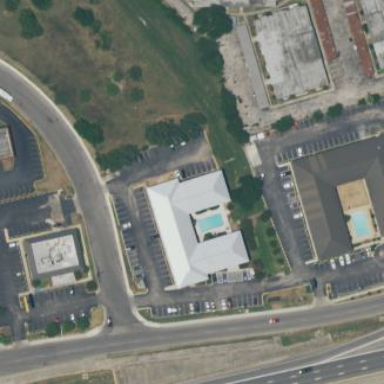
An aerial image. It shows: Motel building.